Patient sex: F
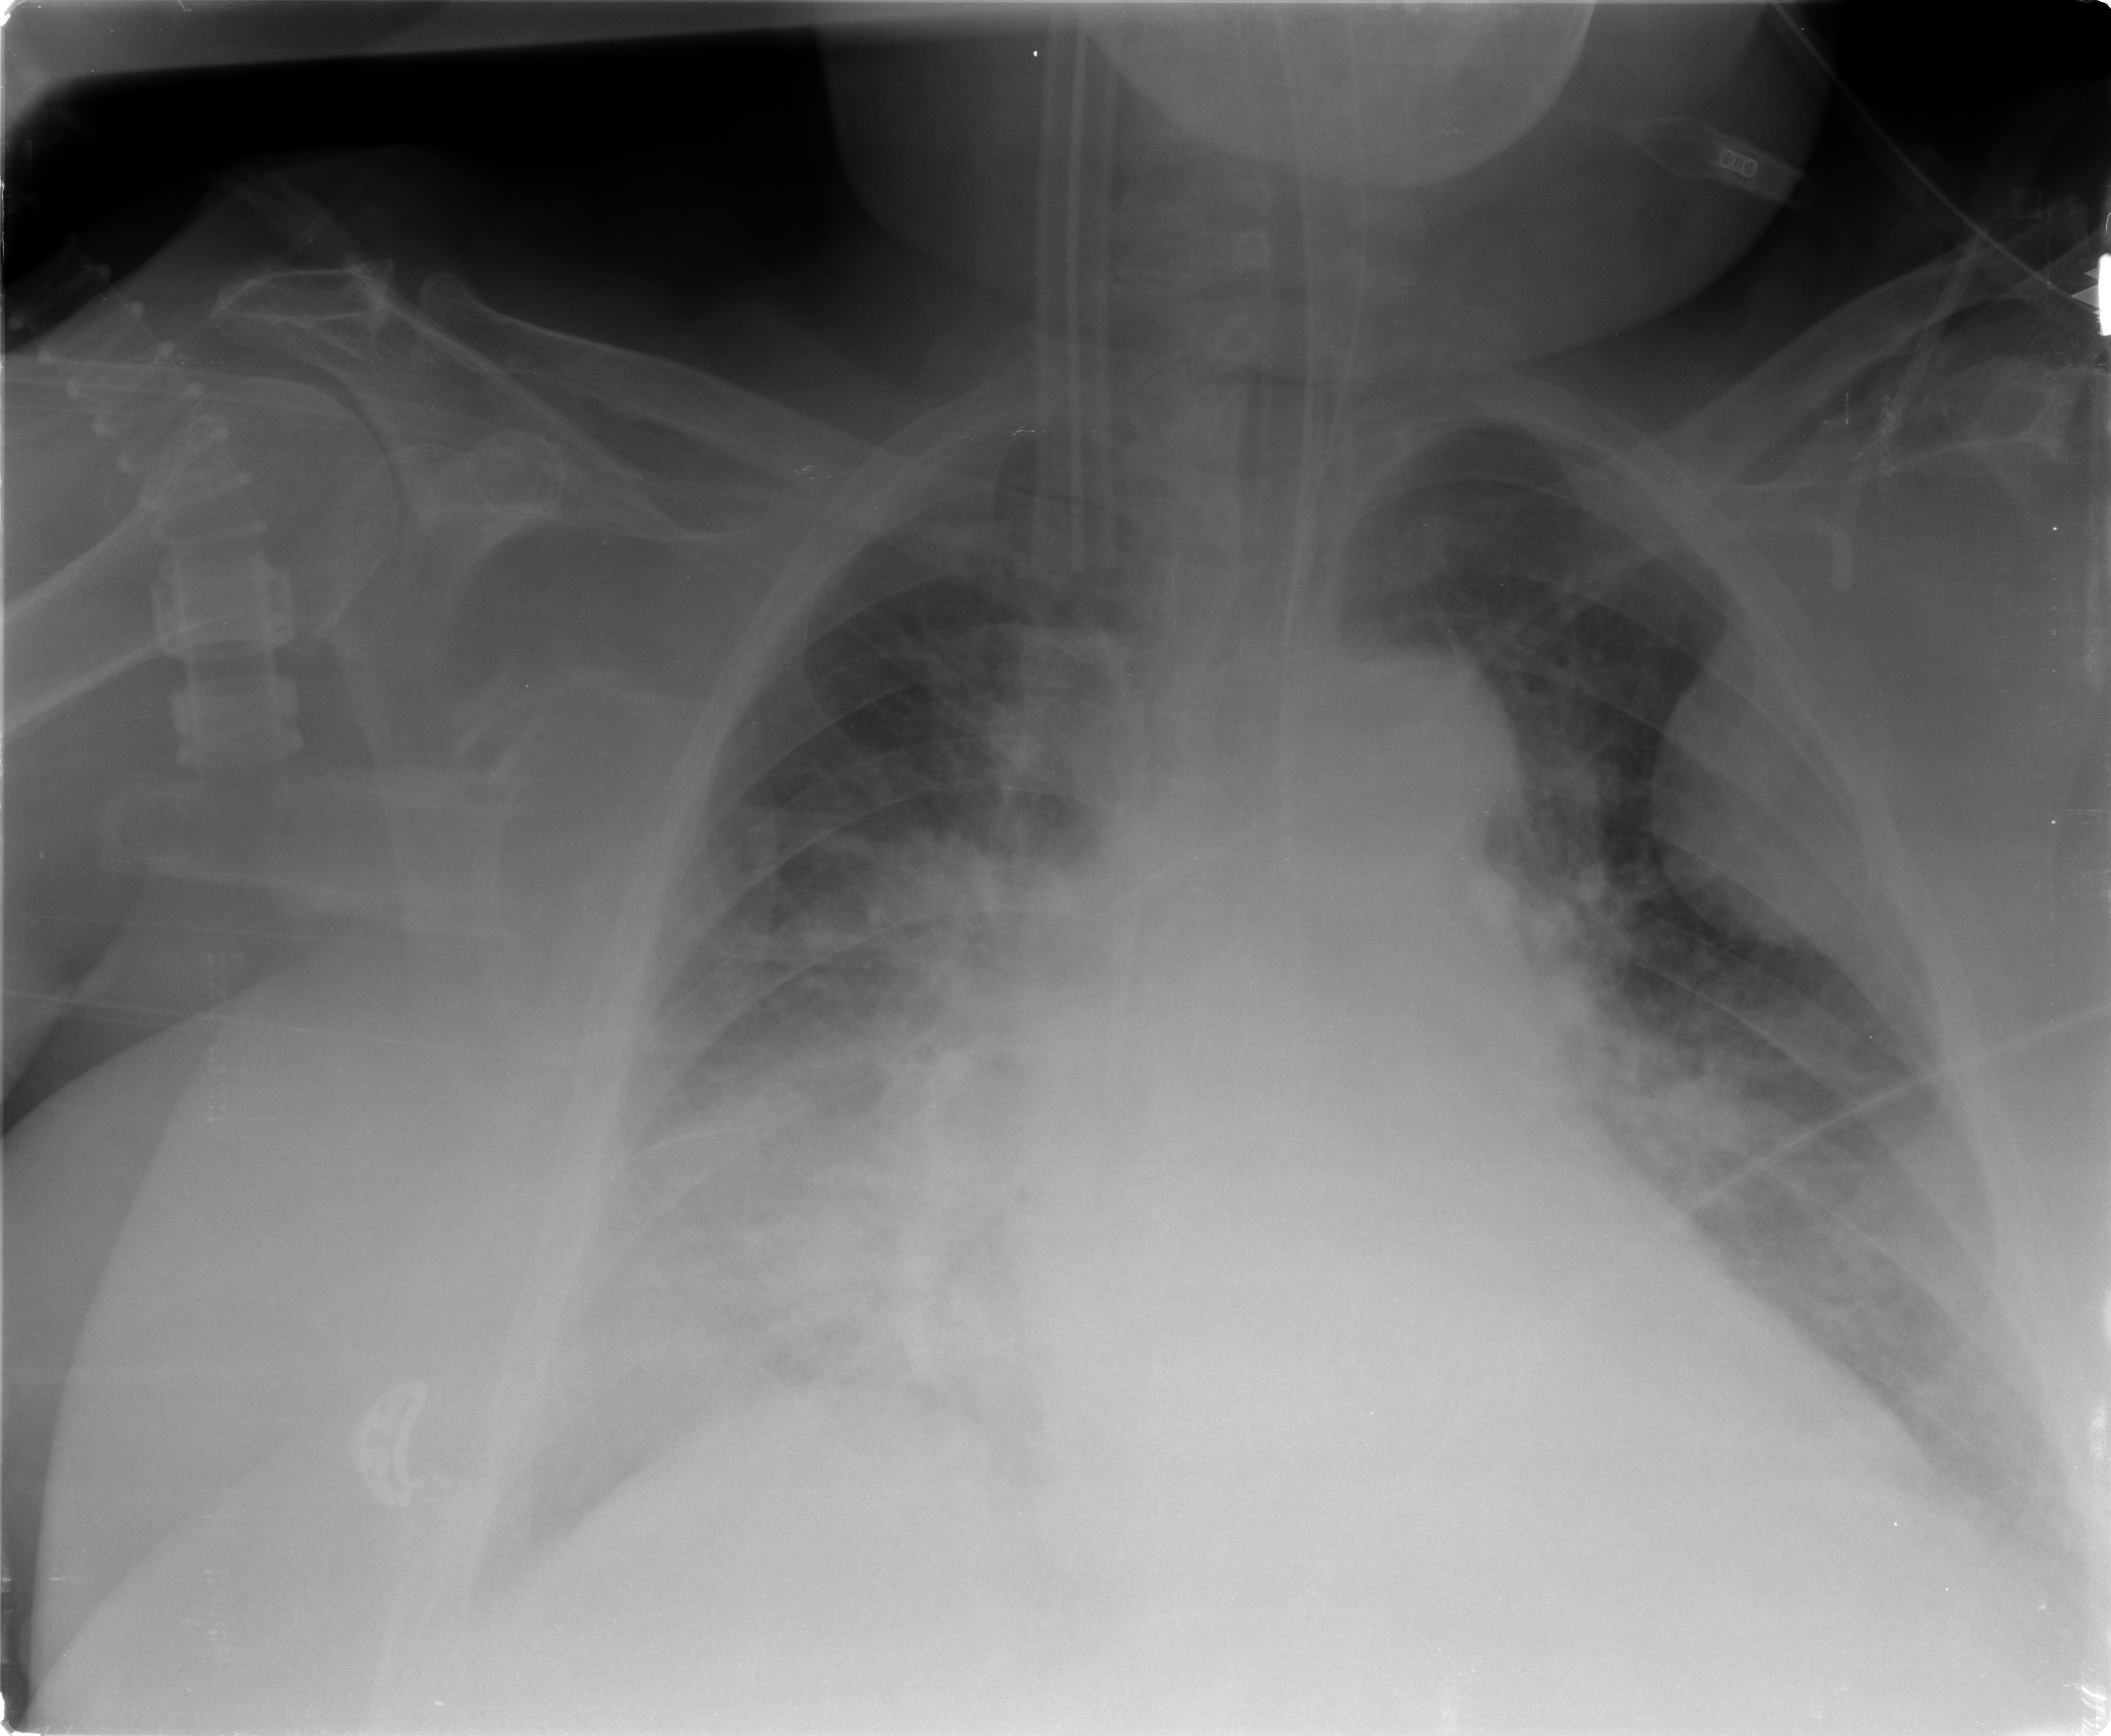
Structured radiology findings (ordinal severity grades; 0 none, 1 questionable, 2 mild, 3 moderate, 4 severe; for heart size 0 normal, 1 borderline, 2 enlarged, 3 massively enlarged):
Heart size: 2
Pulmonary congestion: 2
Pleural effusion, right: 2
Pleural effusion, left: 2
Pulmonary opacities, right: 3
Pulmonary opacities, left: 3
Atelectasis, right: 3
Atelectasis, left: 2